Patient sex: M
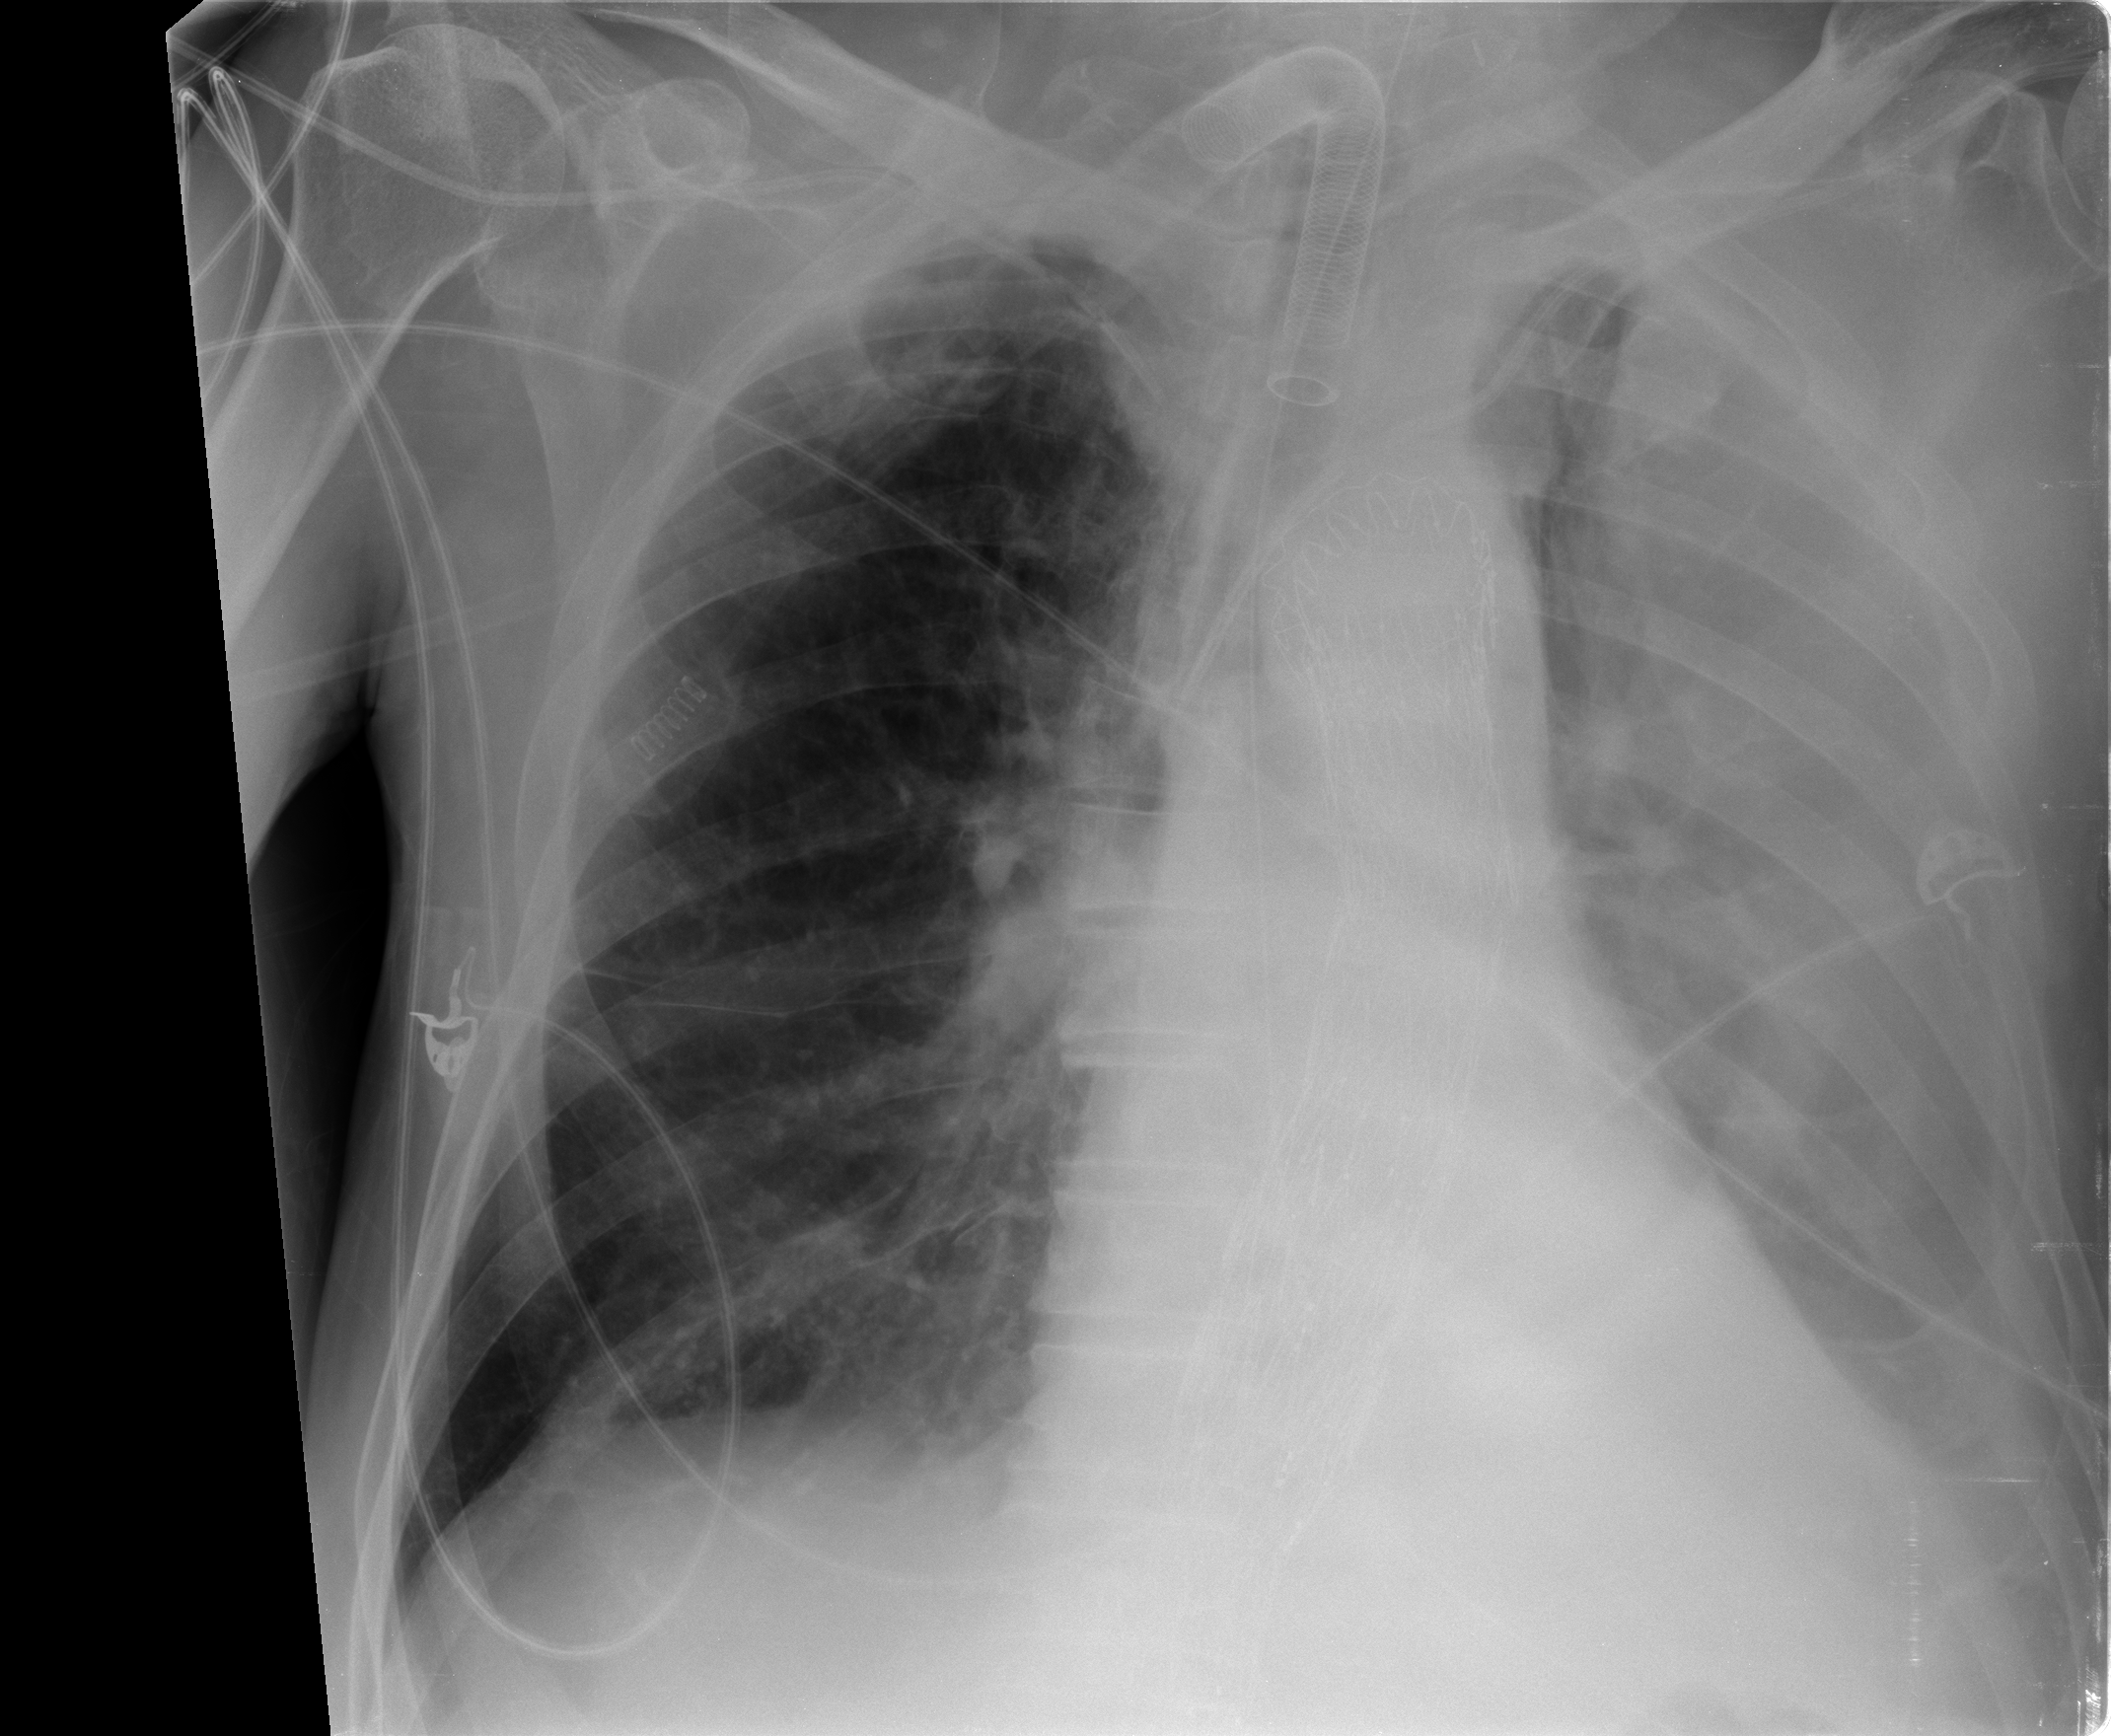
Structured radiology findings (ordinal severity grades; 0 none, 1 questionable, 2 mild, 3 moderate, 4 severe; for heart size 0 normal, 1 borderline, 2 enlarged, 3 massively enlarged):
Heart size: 1
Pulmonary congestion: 1
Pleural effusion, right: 0
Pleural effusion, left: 3
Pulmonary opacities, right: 1
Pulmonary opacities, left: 0
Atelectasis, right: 0
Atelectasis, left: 3